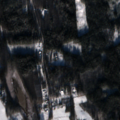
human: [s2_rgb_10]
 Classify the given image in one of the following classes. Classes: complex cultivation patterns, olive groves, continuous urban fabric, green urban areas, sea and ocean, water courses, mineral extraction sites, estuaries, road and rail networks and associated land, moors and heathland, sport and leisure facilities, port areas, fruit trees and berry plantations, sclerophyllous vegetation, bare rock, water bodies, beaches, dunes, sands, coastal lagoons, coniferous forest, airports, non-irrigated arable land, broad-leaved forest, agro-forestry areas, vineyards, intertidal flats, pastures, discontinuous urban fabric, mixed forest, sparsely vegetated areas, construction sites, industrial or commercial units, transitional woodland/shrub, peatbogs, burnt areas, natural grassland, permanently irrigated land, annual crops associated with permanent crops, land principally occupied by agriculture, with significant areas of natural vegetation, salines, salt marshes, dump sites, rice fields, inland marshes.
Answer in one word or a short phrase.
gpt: non-irrigated arable land, broad-leaved forest, coniferous forest, mixed forest